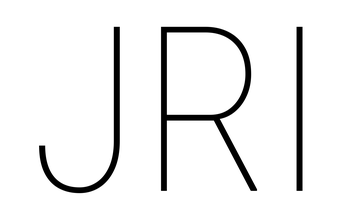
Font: Roboto_Condensed_Thin